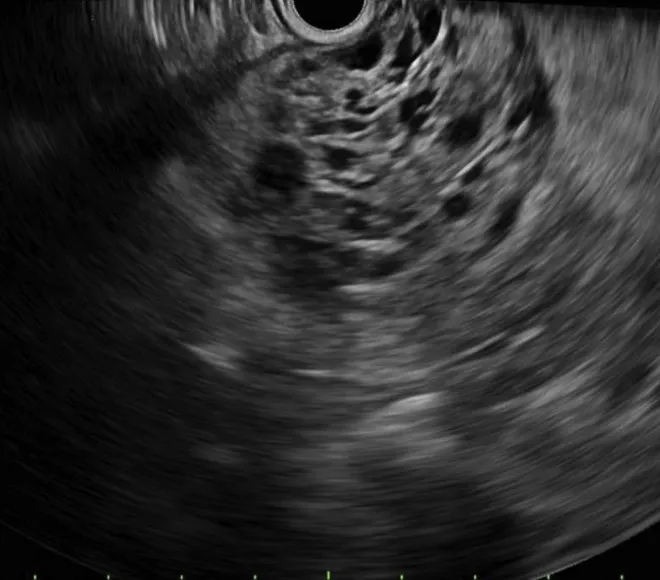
Endoscopic ultrasound. An anechoic, multicystic, septated and shadowing lesion suggestive of a cyst was identified in the pancreatic body and in the pancreatic tail. No communication with the pancreatic duct. Many thinly septated compartments, with no associated mass or internal debris within the fluid-filled cavity.
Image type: radiology (ultrasound)